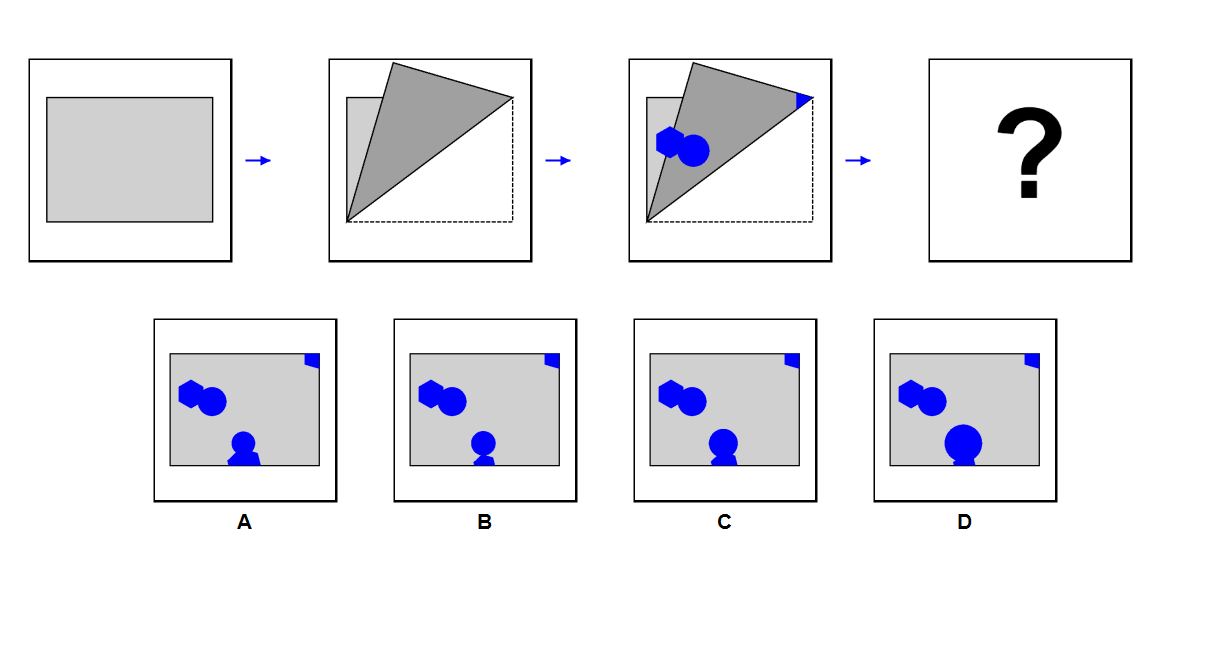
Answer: C